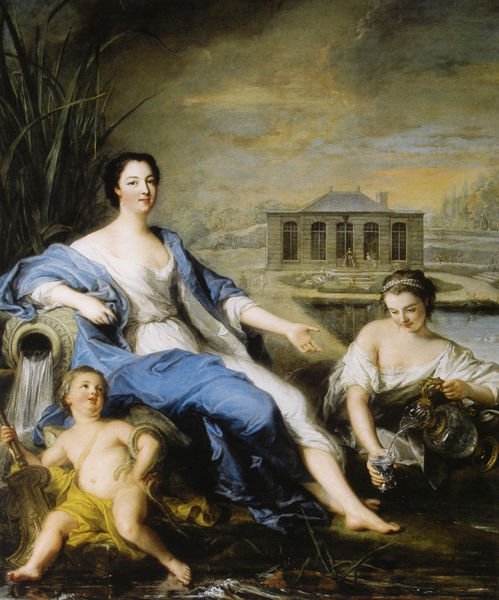
Titel: Marie-Anne de Bourbon
Künstler: Jean-Marc Nattier
Standort: Chantilly
Institution: Musée Condé
Schlagwörter: blau, fuß, gemälde, hand, himmel, körper, nackt, umhang, wasser, weiß, wolken, bäume, fluss, frauen, gelb, grün, landschaft, menschen, mädchen, ocker, see, sitzen, teich, ufer, braun, femmes, fenster, frau, geste, glas, hintergrund, kleid, schwarz, dach, dame, gebäude, gras, haus, park, schloss, tuch, weg, wolke, beige, jung, arm, barock, dienerin, falten, inkarnat, kleidung, bildnis, portrait, porträt, öl, erde, horizont, schilf, strauch, gewässer, wege, gewand, gold, haare, mantel, tücher, kind, pflanzen, haarreif, lippen, perlen, renaissance, kinder, schornstein, weiher, engel, garten, kanne, krug, putte, putto, vase, beine, adlig, bein, füße, genrebild, winter, baby, romantik, sturm, treppe, unwetter, wein, brauen, muse, stufen, nabel, erotik, zehen, perlenkette, dekolleté, becher, cour, antike, gefäss, palast, geld, becken, gewunden, schlange, reichen, allegorie, römer, villa, krüge, bourgeois, riche, adlige, lokalfarben, tempel, drapé, herrscherin, laute, pokal, fließen, femme, amor, geliebte, pavillion, ciel, nature, paysage, toilette, diana, amour, landsitz, eau, bleu, enfants, delacroix, enfant, mère, architecture, nuages, geäbude, chateau, palais, gießen, unterkleid, blauer mantel, ange, fontaine, anna selbdritt, vanité, blcik, serpent, reynolds, famille, gewan, natier, noblesse, perlenschmuck, noble, badehaus, gainsborough, frauendarstellung, nymphe, brunette, auftraggeberin, largillieres, source, domaine, die quelle, 1860, libelich, frauendarstelung, chérubin, palaus, le brun, rosaux, portrait de cour